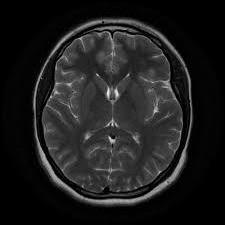
Label: notumor